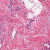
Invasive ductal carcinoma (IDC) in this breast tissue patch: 0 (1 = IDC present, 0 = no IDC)